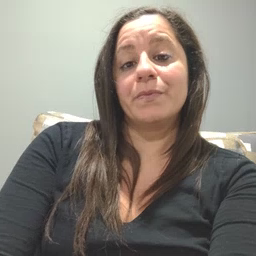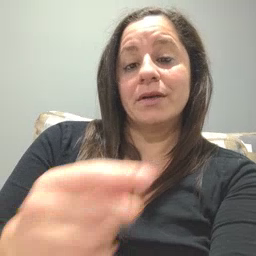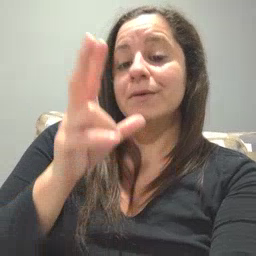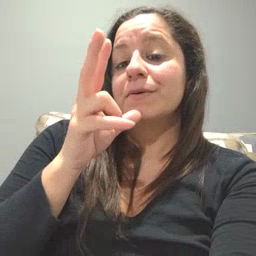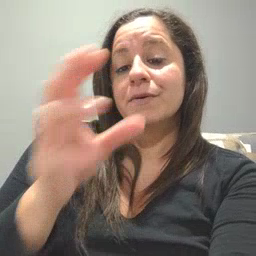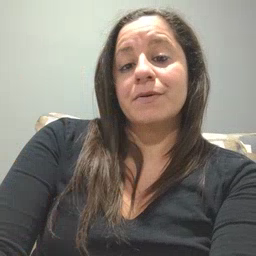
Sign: hen